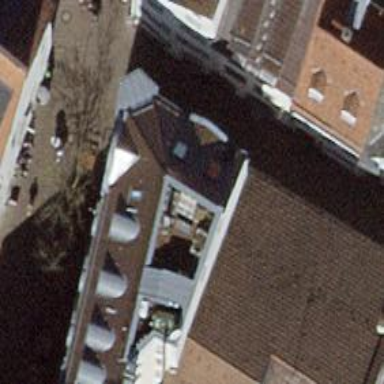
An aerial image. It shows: Restaurant.